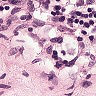
Metastatic tissue present: no